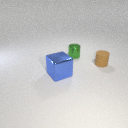
small green metal cylinder behind large blue metal cube